Question: I have a 'UITextView' whose height I would like to limit to some reasonable value, with the text truncating if necessary. How can I make sure that the height of the text view matches that of the content? If, for example, I set the height to a fixed value, there will some variable space at the bottom of the text view which will affect the layout of items below it.

Is there some way to set a desired height, measure the truncated text, and then use that measurement to more precisely adjust the height? Is there even a way to measure the height of the text within the 'UITextView'?
I need to clarify:
1. I do not need help truncating the text. As you can see from the screenshot, the text is truncated already.
2. I cannot measure the text because I would need to measure the the truncated text, which I don't have access to.
3. The gap at the bottom of the text view is not related to the textcontainerInset.
This is how the screenshot is currently built:
1. The text is set to some long string.
2. The text view is artificially constrained to some height, let's say 300. This produces the truncation.
3. Because 300 is not a precise multiple of the line height, there is some additional space below the last truncated line.
What I would like to do:
After sizing the text view to '300', measure the precise height of the text so that I can then resize the text view a second time to fit it without the additional spacing (e.g. set it to '285' if that is the measured size).
Or, some other method to achieve the same end result.
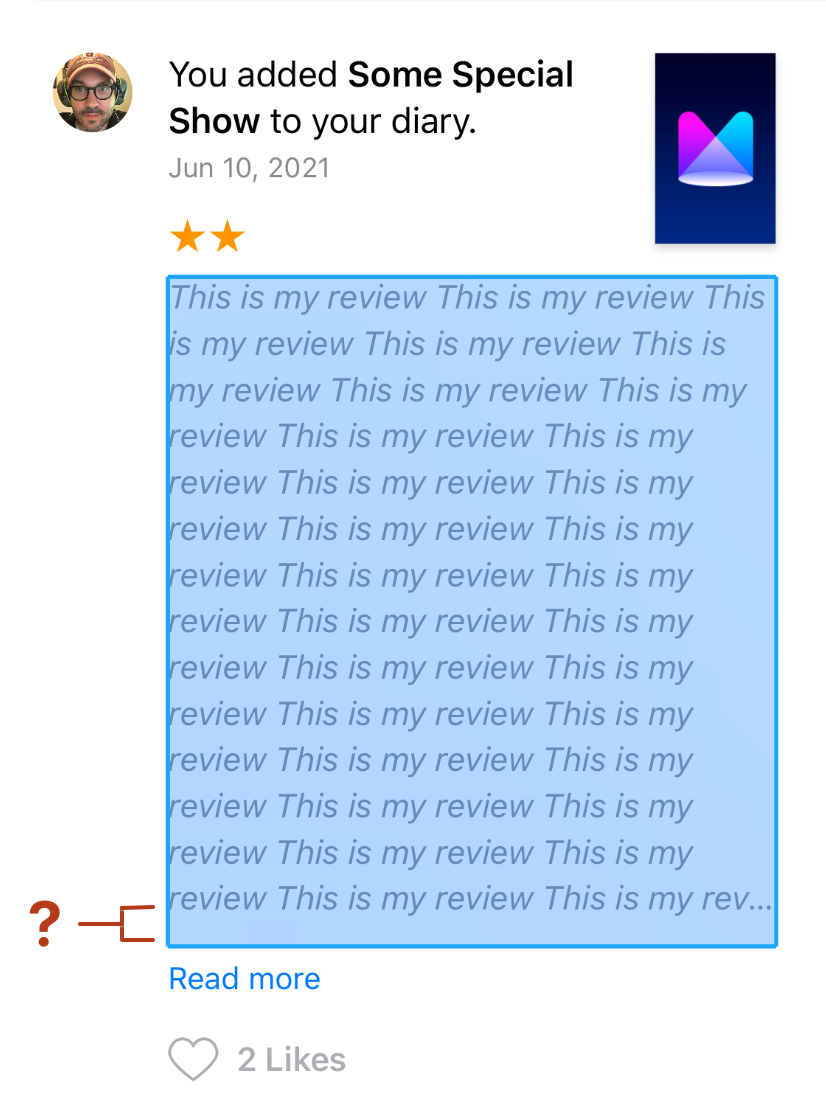
Answer: I expect it's truncated because of your constraints. So you need to calculate the text size in the code and update the constraint value:
'''
let boundingRect = (textView.text as NSString).boundingRect(
with: maxSize,
options: .usesLineFragmentOrigin,
attributes: [ .font: textView.font ],
context: nil
)
heightConstraint.constant = boundingRect.height.rounded(.up)
'''
The result of this operation is float and not related to pixels. When the view size is calculated by the constraints, it get's rounded to pixels (0.5 or 0.333...), that's why we need to round it by ourself to exclude unpredictable cases. To get pixel perfect height you can round it according to screen scale:
'''
textViewHeightConstraint.constant = (boundingRect.height * UIScreen.main.nativeScale).rounded(.up) / UIScreen.main.nativeScale
'''
Also, as @nghiahoang mentioned below, don't forget to zero the insets
'''
textView.textContainerInset = .zero
'''
Here's my <URL>